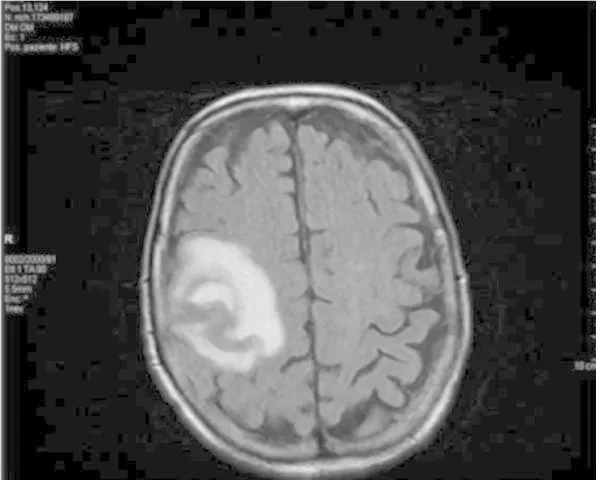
MR imaging showing a proliferative lesion on right fronto-rolandic region.
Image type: radiology (mri)